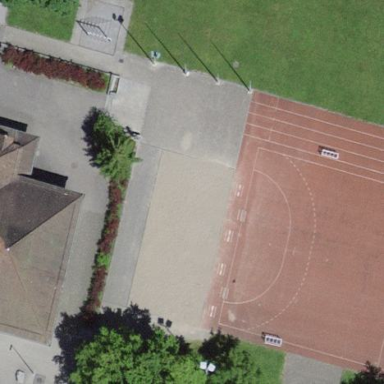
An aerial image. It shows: Sand pitch designated for long jump sports.